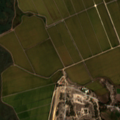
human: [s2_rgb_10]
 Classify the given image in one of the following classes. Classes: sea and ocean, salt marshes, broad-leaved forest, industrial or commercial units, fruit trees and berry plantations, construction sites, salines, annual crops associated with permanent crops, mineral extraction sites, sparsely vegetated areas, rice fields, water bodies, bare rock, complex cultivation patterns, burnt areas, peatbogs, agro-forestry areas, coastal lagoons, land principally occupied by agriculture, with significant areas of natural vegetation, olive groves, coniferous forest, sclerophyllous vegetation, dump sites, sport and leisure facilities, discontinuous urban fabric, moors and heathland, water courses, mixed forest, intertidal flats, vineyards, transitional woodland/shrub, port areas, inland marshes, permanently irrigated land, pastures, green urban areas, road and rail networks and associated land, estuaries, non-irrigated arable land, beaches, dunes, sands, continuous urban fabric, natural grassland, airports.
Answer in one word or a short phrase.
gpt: permanently irrigated land, rice fields, transitional woodland/shrub, salt marshes